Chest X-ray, PA view. Patient: 63 years old, sex F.
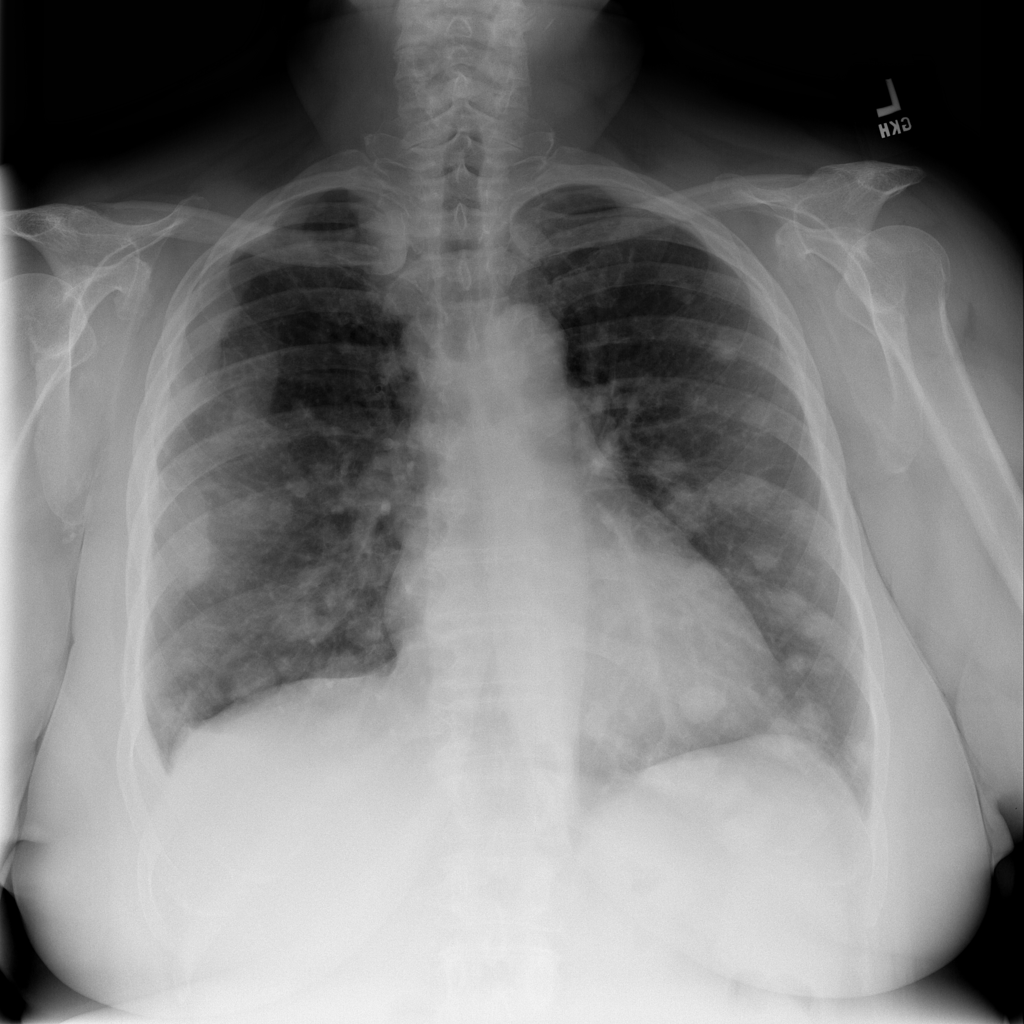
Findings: Effusion, Mass, Pleural_Thickening